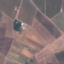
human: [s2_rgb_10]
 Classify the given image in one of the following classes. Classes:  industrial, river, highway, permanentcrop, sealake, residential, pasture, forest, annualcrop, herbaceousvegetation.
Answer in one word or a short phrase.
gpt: PermanentCrop